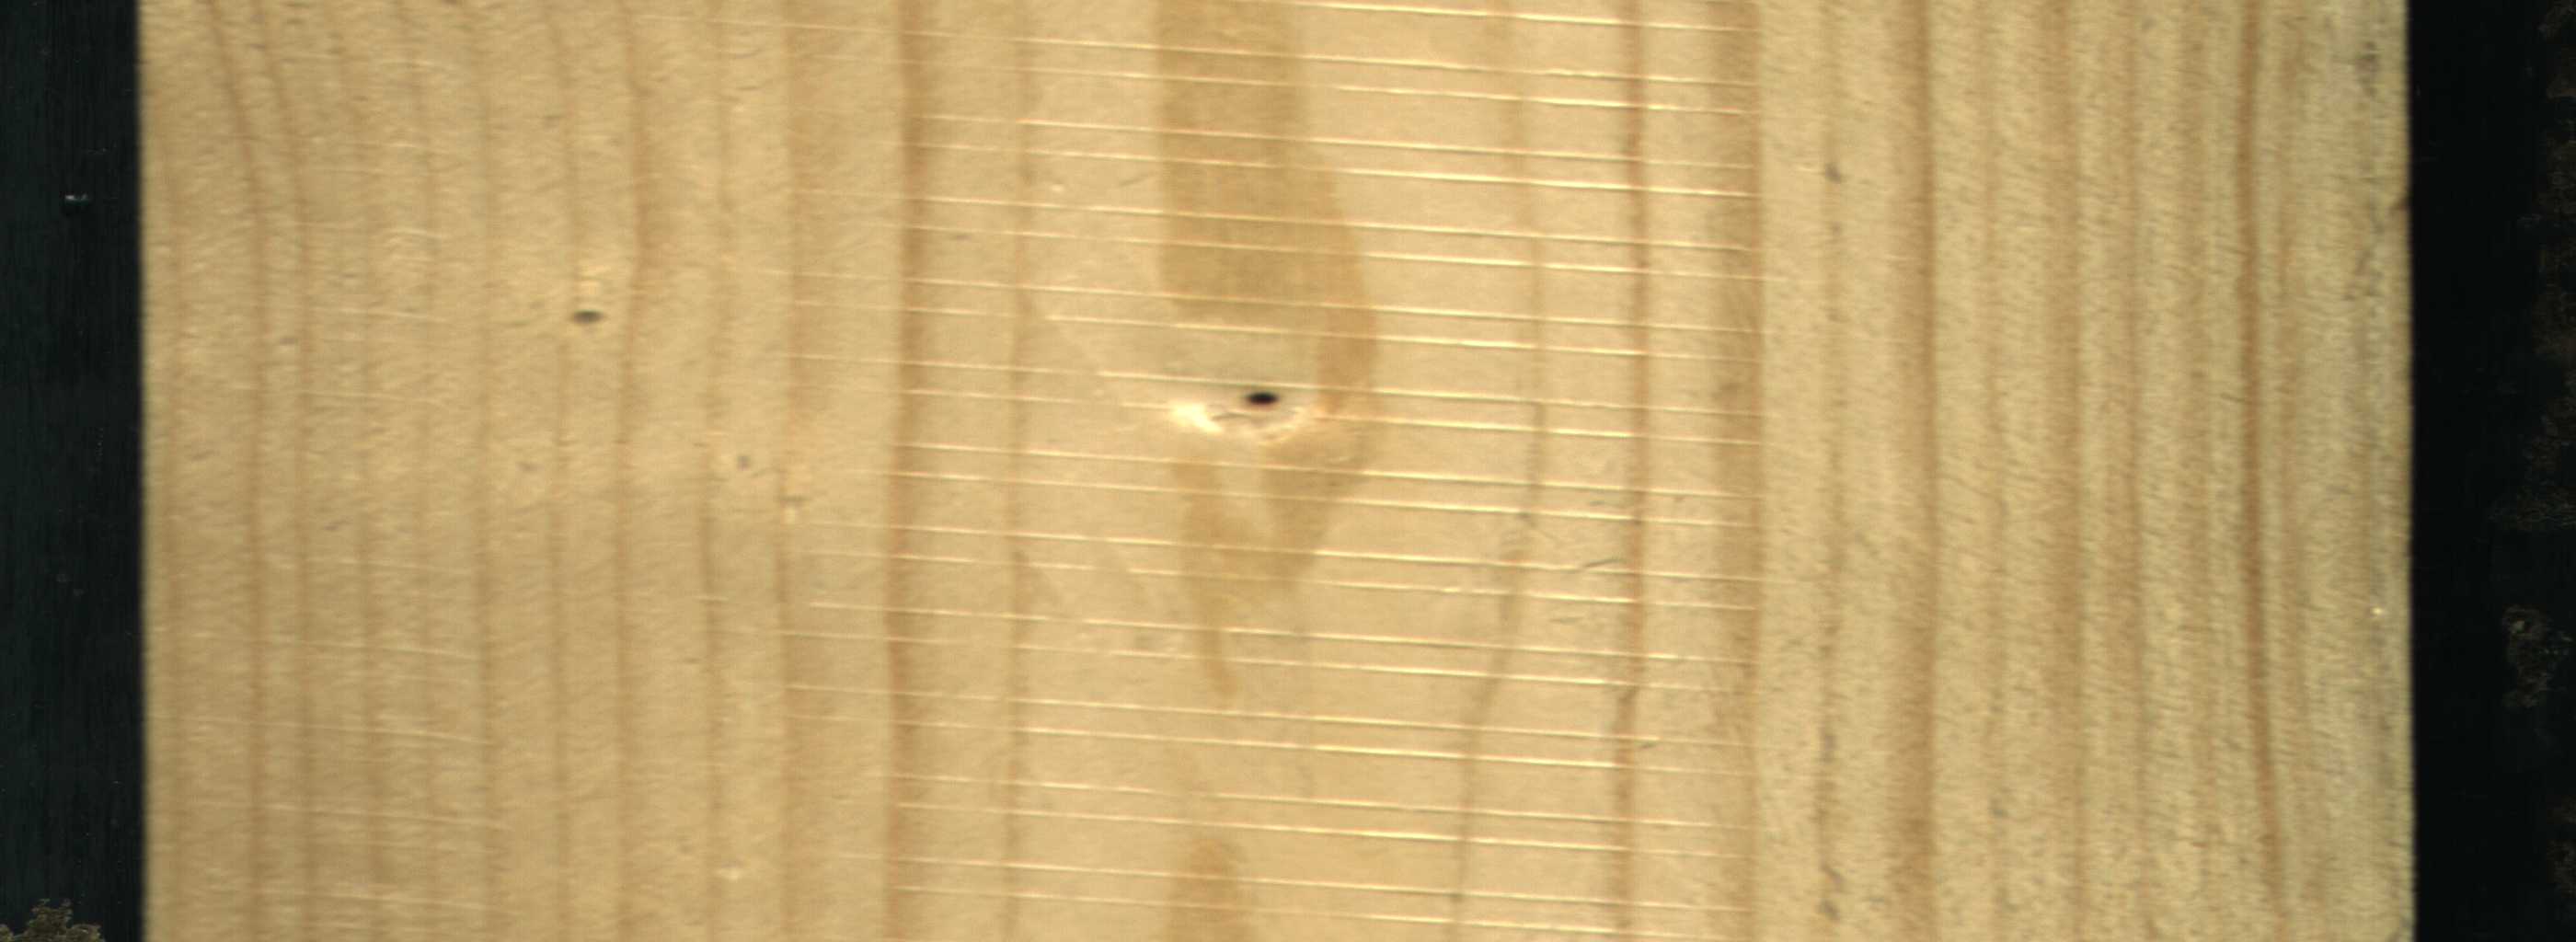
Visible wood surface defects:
Dead_Knot